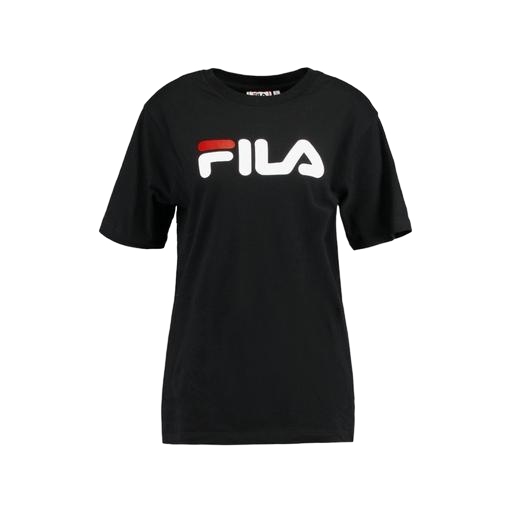
black short-sleeve graphic tee, graphic short-sleeve tee, black logo graphic tee, white background